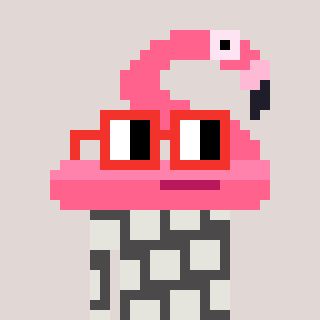
a pixel art character with square red glasses, a flamingo-shaped head and a grayscale-colored body on a warm background